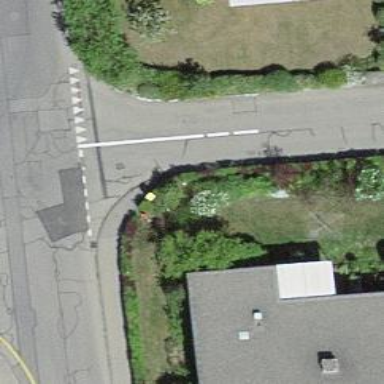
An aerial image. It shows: Post box is visible.